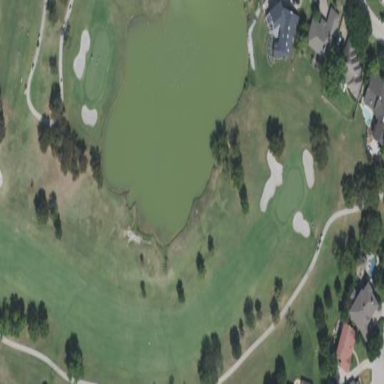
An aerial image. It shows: Scenic view of water hazard on golf course. The natural water feature adds beauty to the landscape.